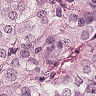
Metastatic tissue present: yes